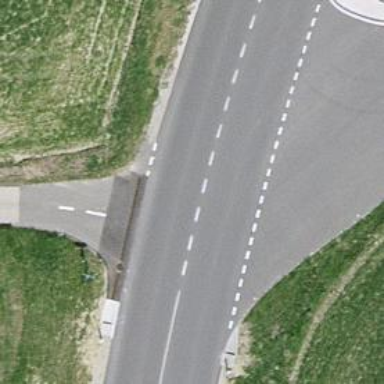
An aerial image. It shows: Secondary road.